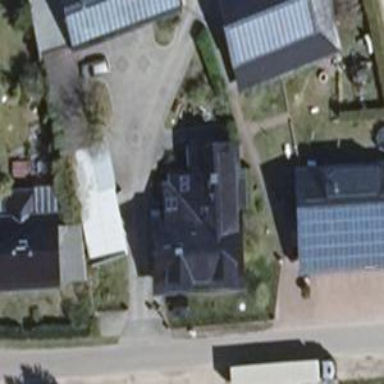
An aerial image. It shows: House with flat roof architecture. It has various building parts.